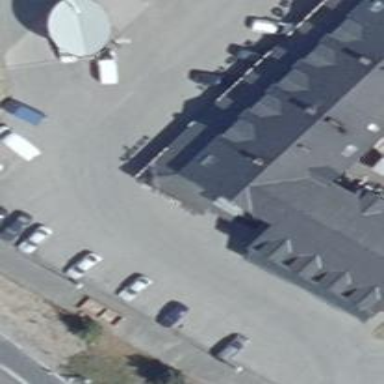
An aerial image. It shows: Motel.